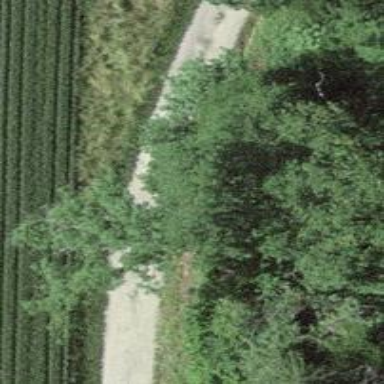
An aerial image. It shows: Track road with grade3 tracktype.